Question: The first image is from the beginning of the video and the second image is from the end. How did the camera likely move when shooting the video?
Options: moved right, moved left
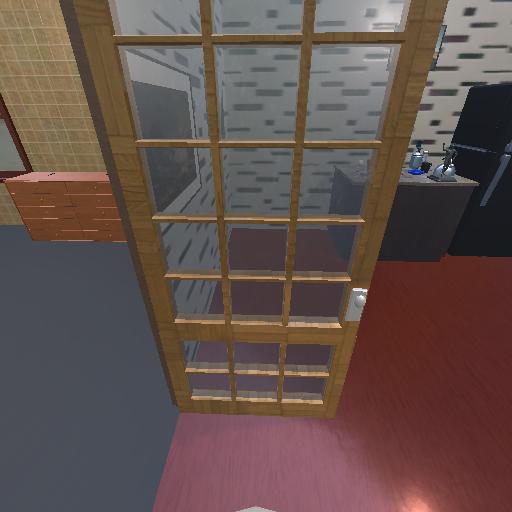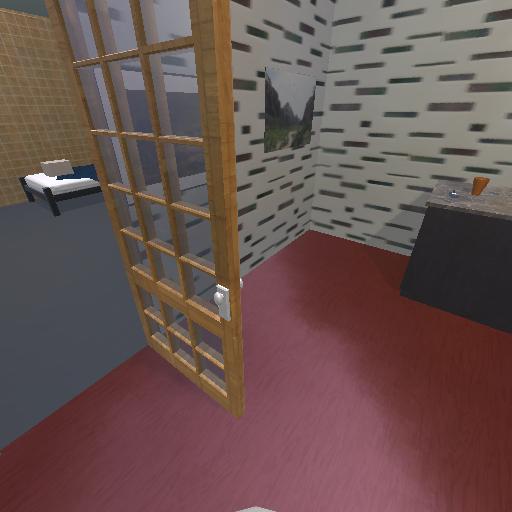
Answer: moved right